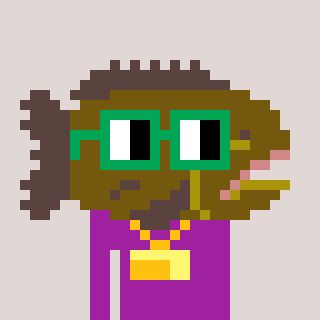
a pixel art character with square green glasses, a grouper-shaped head and a magenta-colored body on a warm background